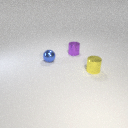
small yellow metal cylinder to the right of small blue metal sphere